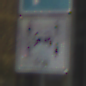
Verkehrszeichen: CarsharingfahrzeugeFrei
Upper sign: Parken
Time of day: Midday
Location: Outdoor (Urban)
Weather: Overcast
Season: NotSpecified
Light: Natural